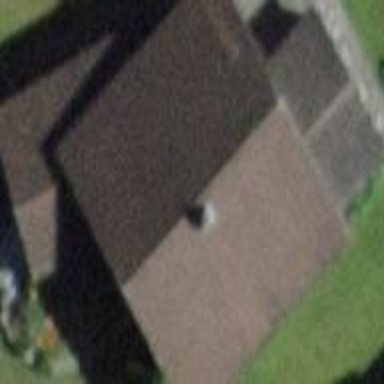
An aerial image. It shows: Residential building with gabled roof made of roof tiles.